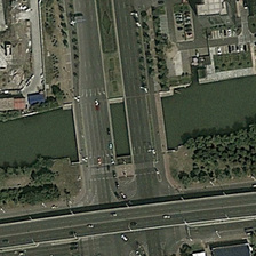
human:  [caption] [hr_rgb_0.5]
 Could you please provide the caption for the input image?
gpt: The two straight bridges across the river look beautiful.

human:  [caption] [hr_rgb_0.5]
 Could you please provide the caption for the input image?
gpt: The two bridges are on the river. There are many green trees and several buildings on both sides of the river.

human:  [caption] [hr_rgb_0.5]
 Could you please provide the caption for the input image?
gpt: The two straight bridges on the river look beautiful.

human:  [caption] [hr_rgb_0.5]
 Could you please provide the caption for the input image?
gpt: The two bridges are located on a river with many green trees and several buildings on both sides of the river.

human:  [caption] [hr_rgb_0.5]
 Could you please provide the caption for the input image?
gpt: The two bridges are on a river. There are many green trees and buildings on both sides of the river.